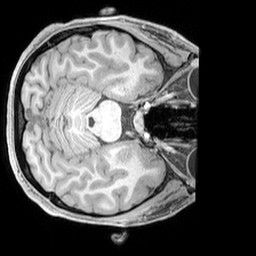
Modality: T1w
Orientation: axial
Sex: female
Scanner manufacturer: siemens
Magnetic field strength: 3 T
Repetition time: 2.3 s
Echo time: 0.00226 s